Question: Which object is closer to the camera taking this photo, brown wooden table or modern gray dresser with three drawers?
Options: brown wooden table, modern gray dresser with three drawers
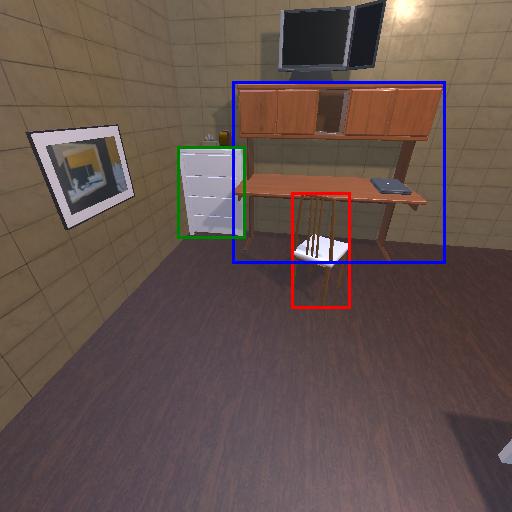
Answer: brown wooden table